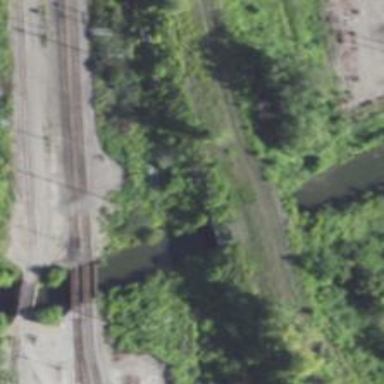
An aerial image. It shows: Abandoned railway bridge.